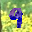
Label: 9